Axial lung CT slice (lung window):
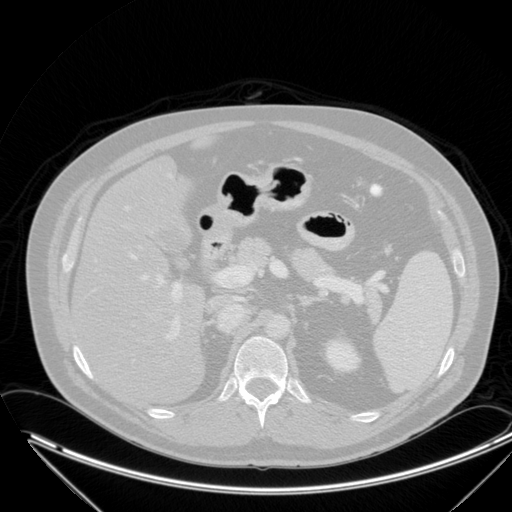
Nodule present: no